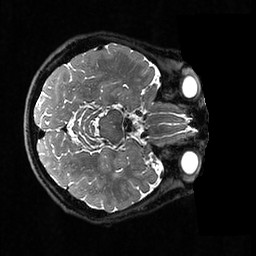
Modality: T2w
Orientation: axial
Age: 62
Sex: female
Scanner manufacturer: ge
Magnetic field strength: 3 T
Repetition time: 3.202 s
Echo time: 0.06575 s